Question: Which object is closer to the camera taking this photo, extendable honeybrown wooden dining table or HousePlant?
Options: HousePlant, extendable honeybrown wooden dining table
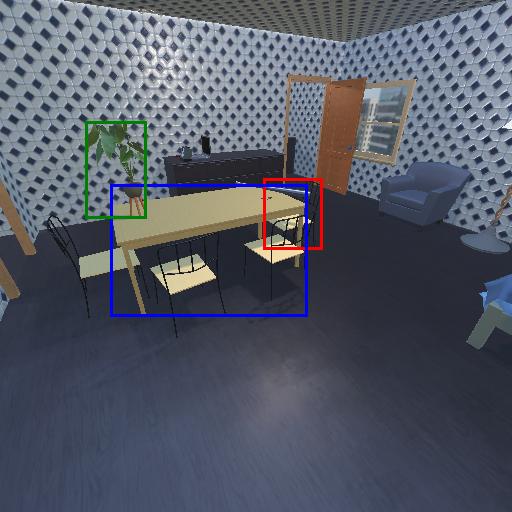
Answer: HousePlant